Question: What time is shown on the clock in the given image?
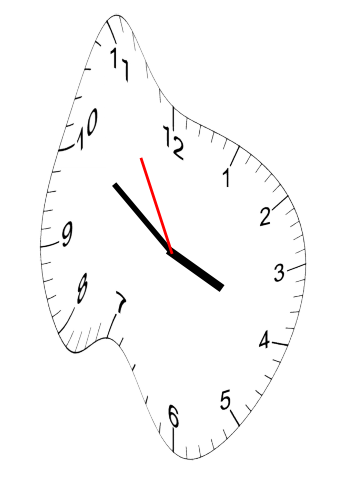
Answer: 03:50:55